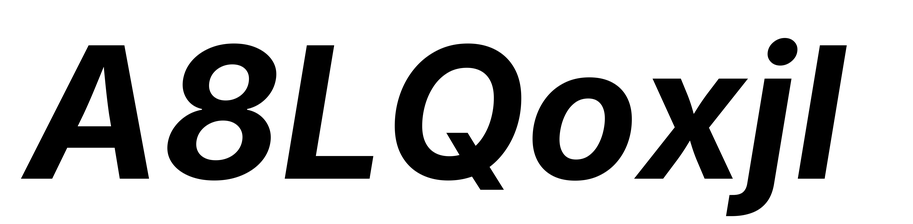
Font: Inter-Italic_Bold_Italic